Question: In d3.js charts, the x-axis line (black line between the bars and bar labels) sort of looks like this by default: |----------------|, see screenshot below:

How would I change this to just a straight line (no vertical lines on either end)?
Looking at the generated SVG, this code seems to be determining that style: '<path class="domain" d="M0,6V0H824V6"></path>', which is auto-generated by D3.
Thanks!
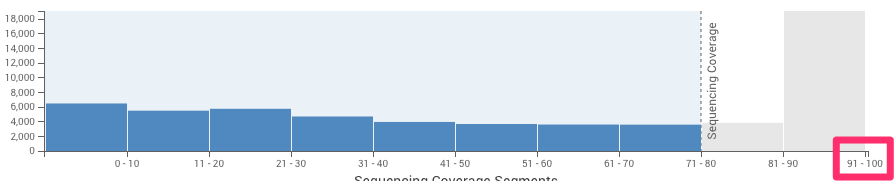
Answer: This is controlled by <URL>:
> An outer tick size of 0 suppresses the square ends of the domain path, instead producing a straight line.
All you need to do is set 'axis.outerTickSize(0)'.